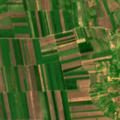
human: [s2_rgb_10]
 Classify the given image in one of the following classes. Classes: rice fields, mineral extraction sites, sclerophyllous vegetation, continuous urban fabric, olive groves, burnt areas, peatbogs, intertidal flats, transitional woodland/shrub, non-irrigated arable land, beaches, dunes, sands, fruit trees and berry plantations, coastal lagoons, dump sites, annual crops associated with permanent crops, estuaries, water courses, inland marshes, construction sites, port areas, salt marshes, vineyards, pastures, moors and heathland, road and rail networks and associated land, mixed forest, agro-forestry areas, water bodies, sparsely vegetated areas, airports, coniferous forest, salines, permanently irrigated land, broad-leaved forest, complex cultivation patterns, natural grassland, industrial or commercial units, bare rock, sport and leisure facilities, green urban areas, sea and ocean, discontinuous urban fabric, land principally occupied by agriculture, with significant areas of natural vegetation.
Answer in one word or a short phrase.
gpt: non-irrigated arable land, land principally occupied by agriculture, with significant areas of natural vegetation, transitional woodland/shrub